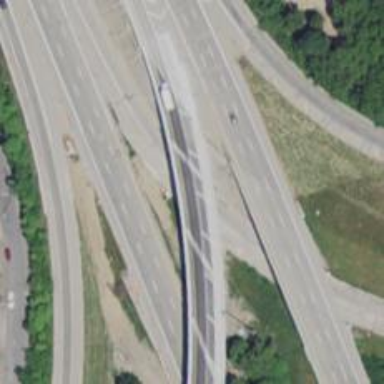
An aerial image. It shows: Bridge on motorway link.